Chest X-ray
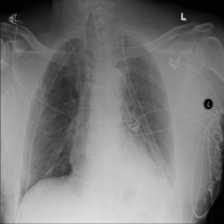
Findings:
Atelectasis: negative
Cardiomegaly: negative
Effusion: negative
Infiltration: negative
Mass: negative
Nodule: negative
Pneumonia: negative
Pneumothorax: negative
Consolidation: negative
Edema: negative
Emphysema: negative
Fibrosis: negative
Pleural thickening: negative
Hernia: negative